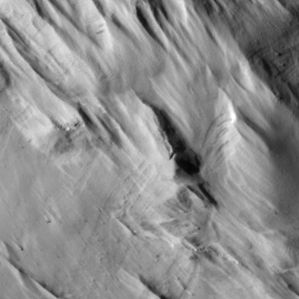
Label: non_frost